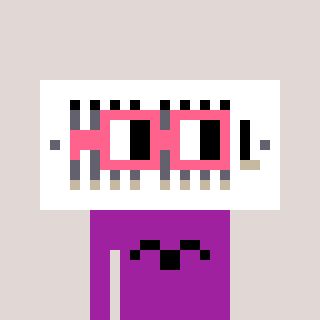
a pixel art character with square pink glasses, a vent-shaped head and a magenta-colored body on a warm background